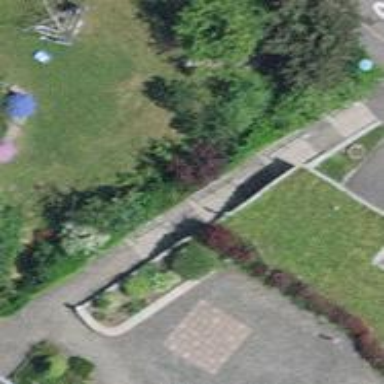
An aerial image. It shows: Concrete steps with ramp available for accessibility.